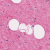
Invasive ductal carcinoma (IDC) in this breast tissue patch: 0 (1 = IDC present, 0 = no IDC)